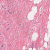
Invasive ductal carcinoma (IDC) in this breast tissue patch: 0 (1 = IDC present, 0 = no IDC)